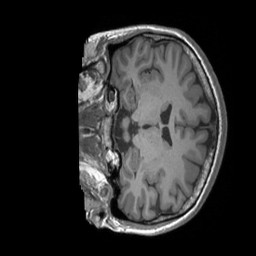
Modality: T1w
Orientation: coronal